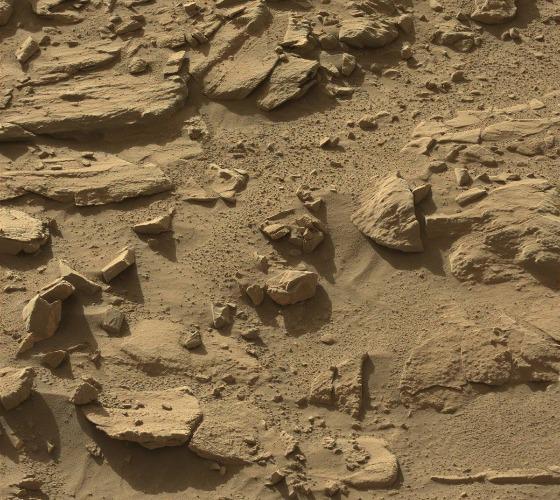
Terrain classes present: Bedrock, Gravel / Sand / Soil, Rock, Shadow